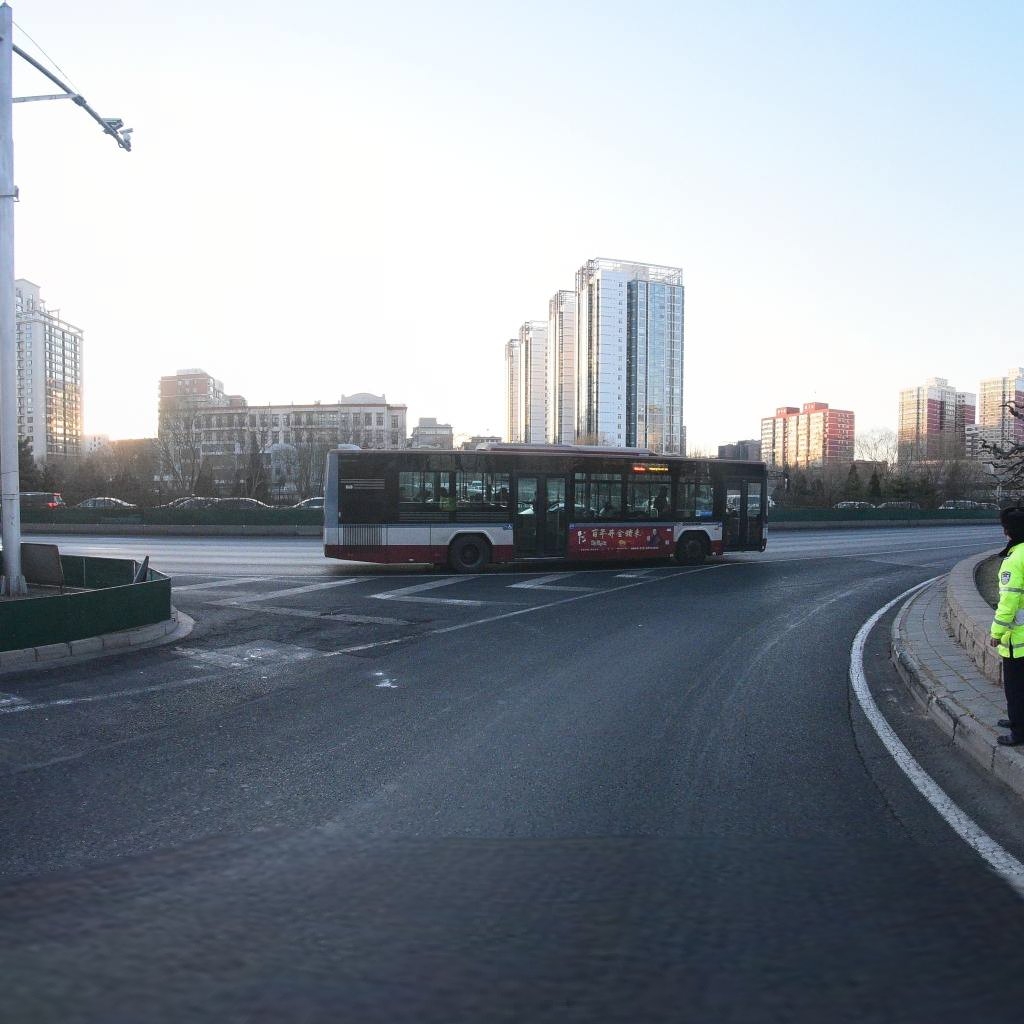
Region: Dongcheng
Road damage annotations: longitudinal crack